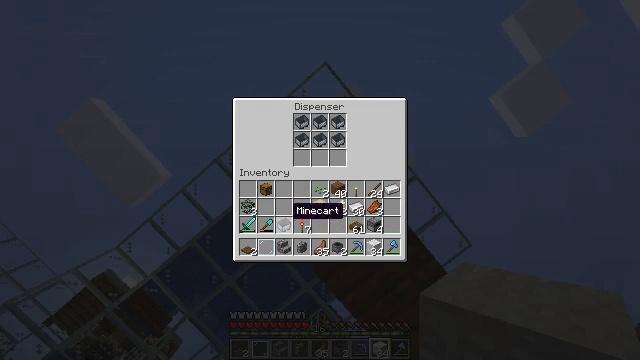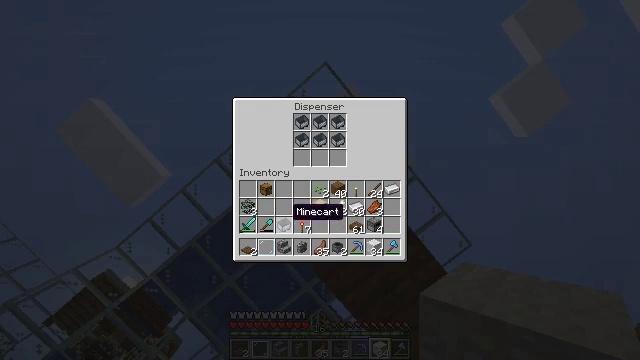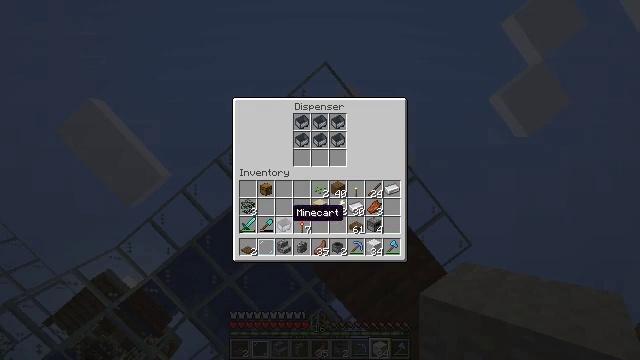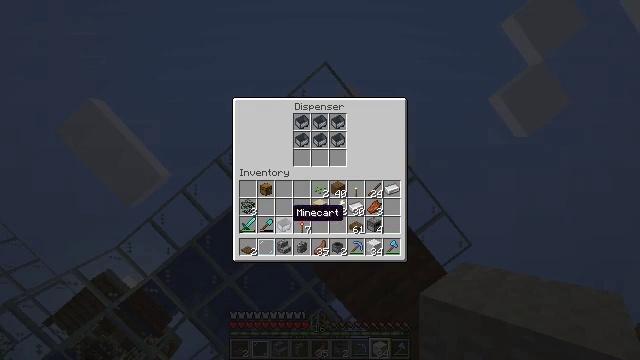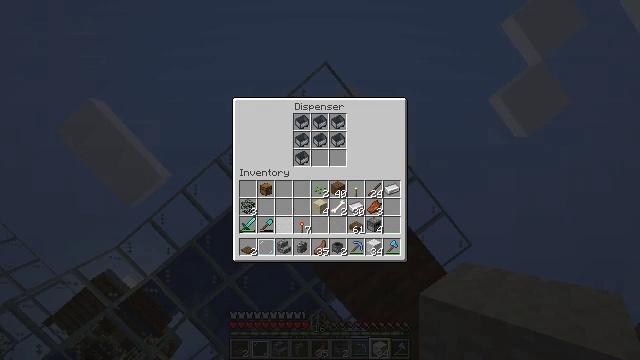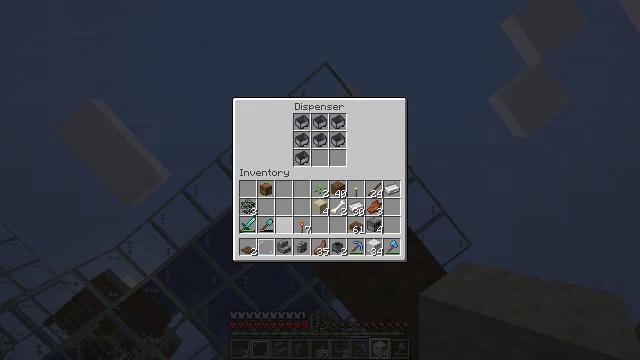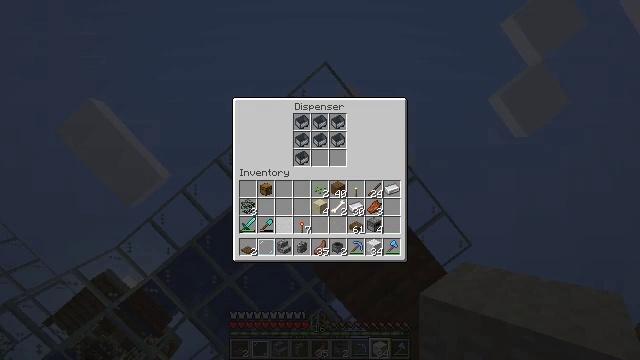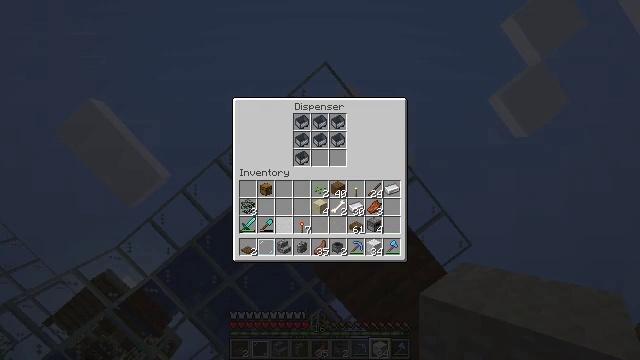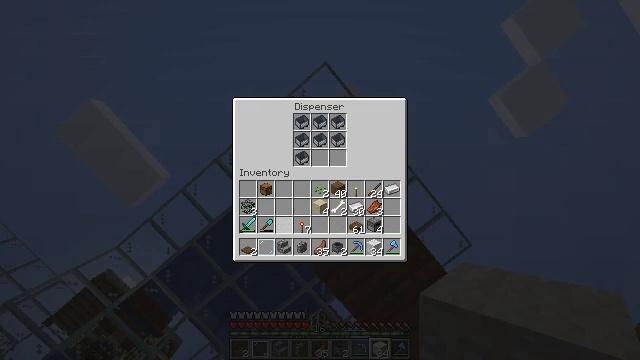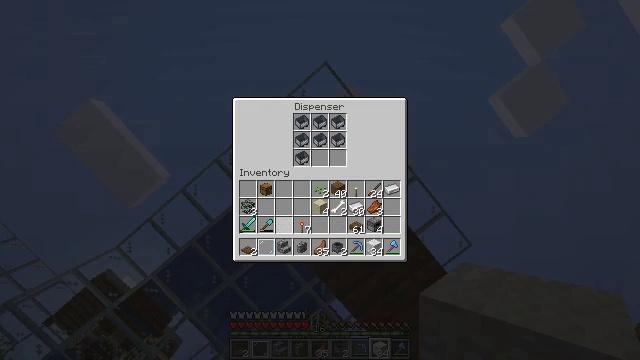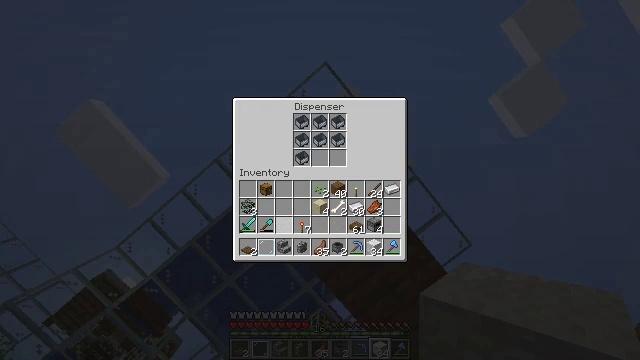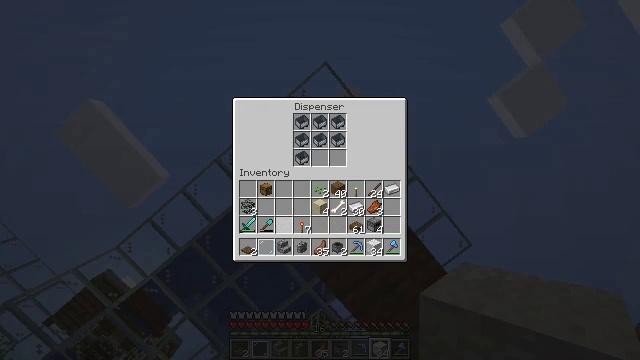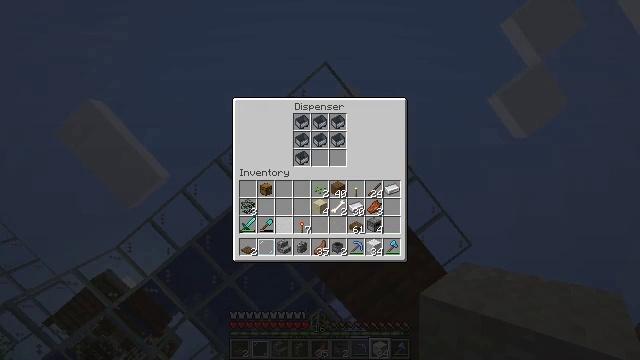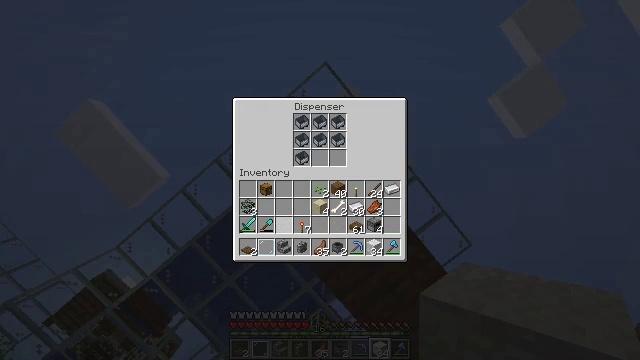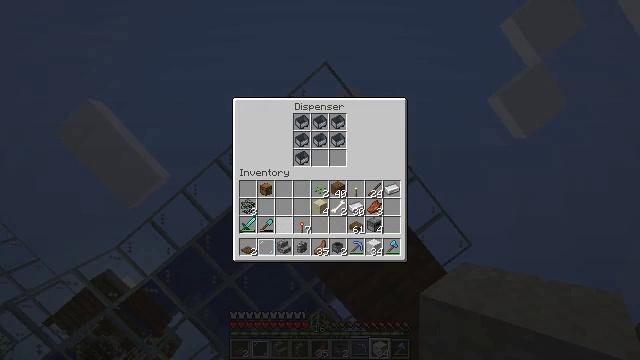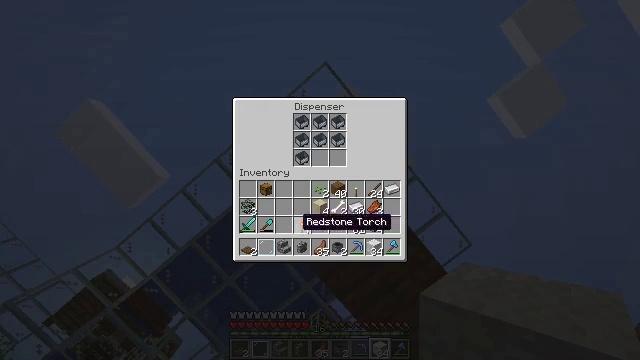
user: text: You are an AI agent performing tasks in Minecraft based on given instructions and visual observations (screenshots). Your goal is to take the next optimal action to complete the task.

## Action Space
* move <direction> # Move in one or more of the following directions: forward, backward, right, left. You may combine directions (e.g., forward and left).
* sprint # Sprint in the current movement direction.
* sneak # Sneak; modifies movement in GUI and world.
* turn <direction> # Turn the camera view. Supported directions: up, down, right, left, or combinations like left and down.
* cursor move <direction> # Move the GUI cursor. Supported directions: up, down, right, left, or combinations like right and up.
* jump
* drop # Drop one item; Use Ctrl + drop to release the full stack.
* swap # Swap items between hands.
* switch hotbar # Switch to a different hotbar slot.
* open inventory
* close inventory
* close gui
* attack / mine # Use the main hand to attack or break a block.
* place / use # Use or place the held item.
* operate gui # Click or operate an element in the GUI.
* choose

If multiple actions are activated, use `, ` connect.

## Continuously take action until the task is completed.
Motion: motion action
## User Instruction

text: Put iron ingots in the crafting grid to craft a minecart.
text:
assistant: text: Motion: sneak
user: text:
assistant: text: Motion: sneak
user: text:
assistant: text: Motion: sneak
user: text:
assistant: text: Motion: sneak, operate gui
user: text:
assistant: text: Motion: sneak, operate gui
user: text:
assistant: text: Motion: sneak
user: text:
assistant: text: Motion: sneak
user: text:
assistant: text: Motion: sneak
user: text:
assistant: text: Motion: sneak
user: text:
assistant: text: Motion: sneak
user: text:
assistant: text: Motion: sneak
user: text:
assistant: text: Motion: sneak
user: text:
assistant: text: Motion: sneak
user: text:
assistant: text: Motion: sneak
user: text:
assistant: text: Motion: sneak, cursor move right
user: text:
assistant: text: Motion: sneak, cursor move right and down
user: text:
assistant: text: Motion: sneak, cursor move down
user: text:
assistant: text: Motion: sneak, cursor move down
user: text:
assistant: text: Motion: cursor move right and down
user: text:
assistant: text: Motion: cursor move right and down
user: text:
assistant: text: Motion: cursor move right and down
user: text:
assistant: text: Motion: cursor move right and down
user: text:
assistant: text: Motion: cursor move right
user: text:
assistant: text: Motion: cursor move right and down
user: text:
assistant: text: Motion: cursor move right
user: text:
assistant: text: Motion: no_op
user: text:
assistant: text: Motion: no_op
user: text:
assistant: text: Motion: no_op
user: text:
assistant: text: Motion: no_op
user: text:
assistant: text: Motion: no_op